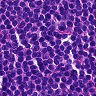
Metastatic tissue present: no